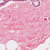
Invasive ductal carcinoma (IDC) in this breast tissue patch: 0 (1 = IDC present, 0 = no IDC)